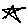
Label: star